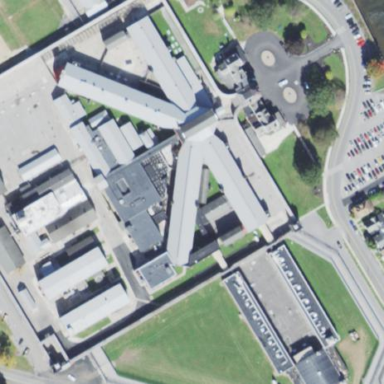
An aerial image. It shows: Prison.